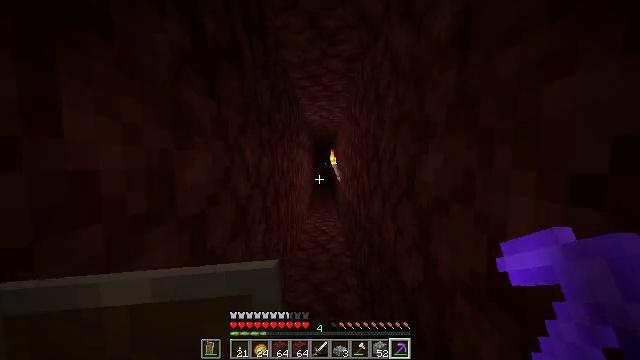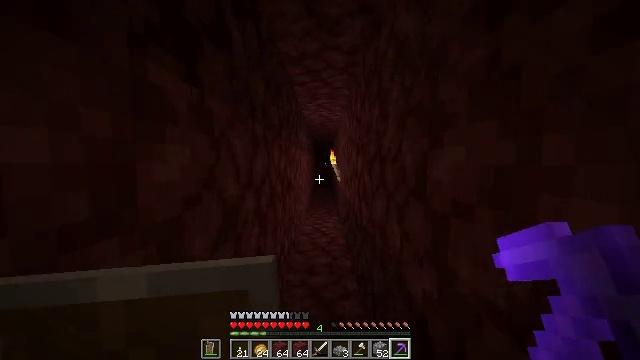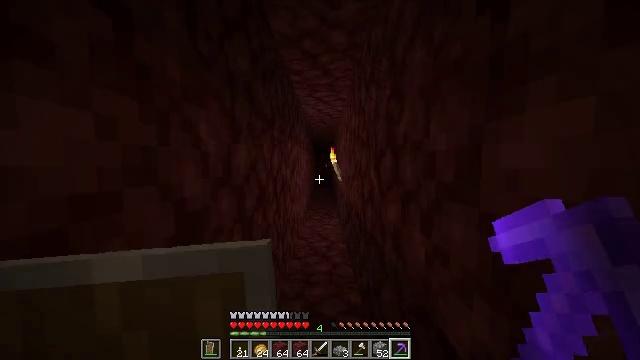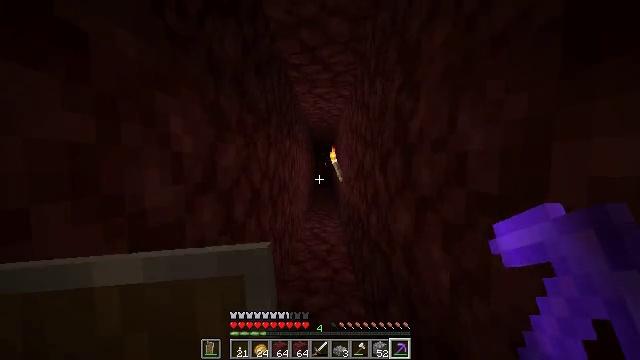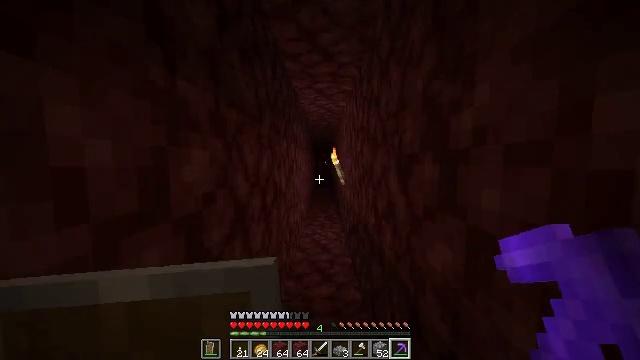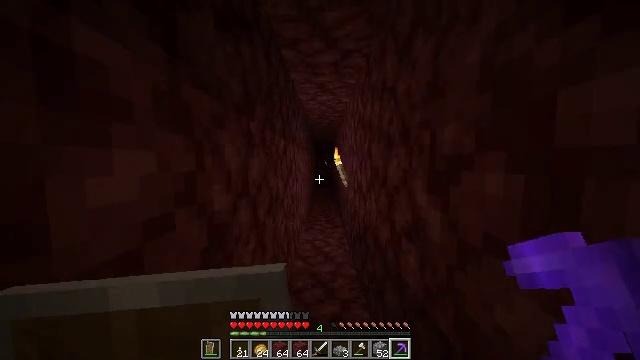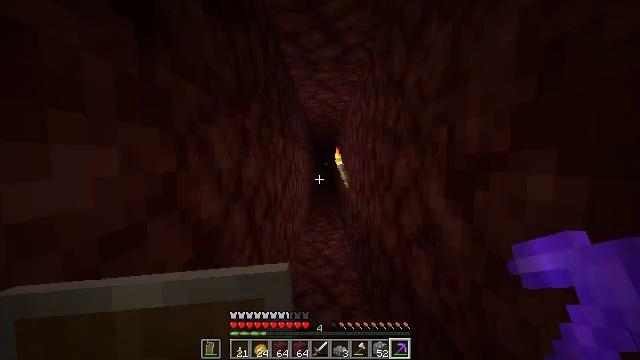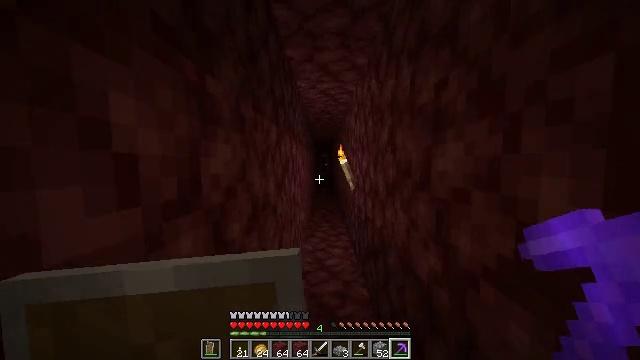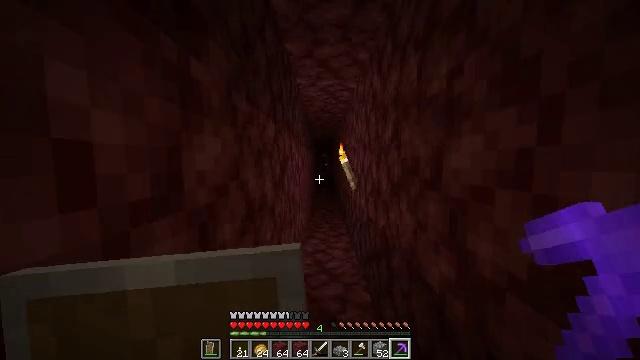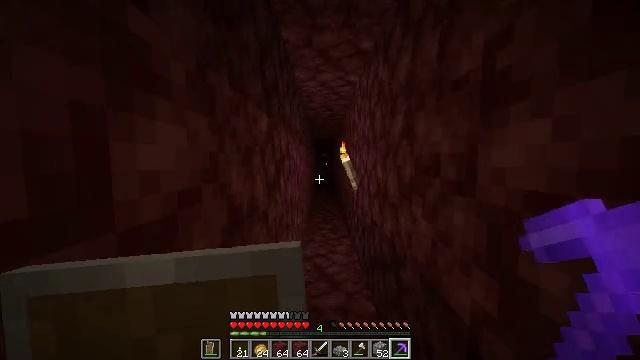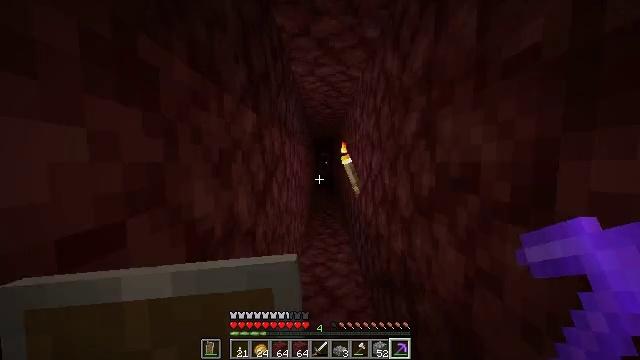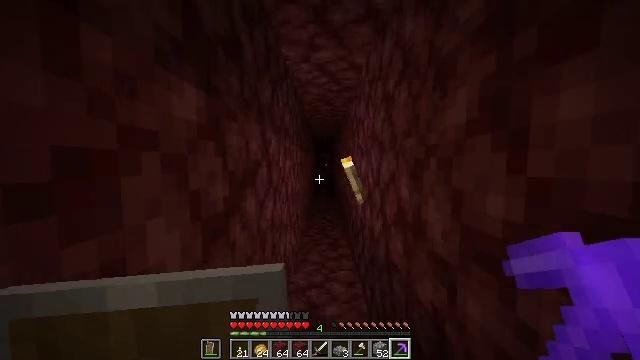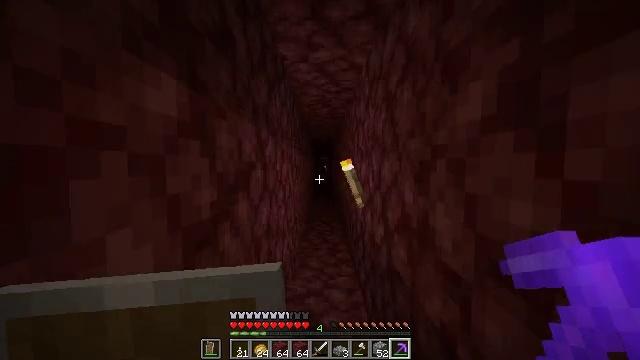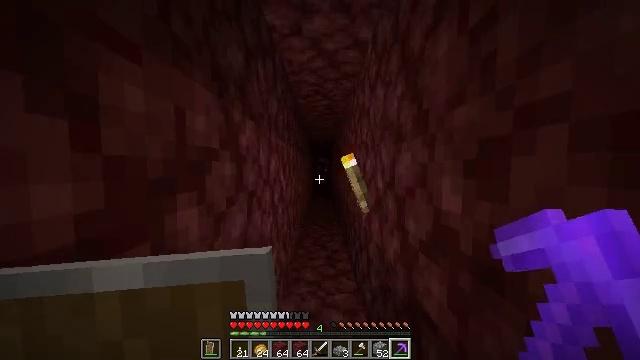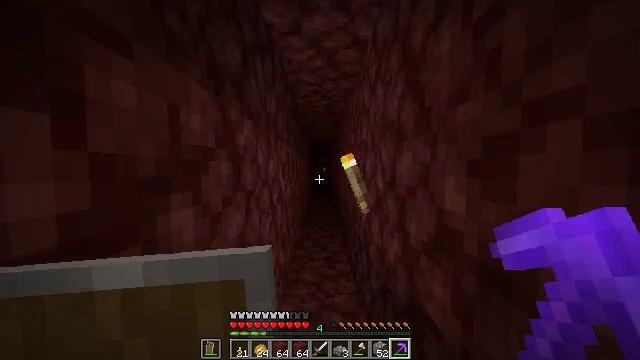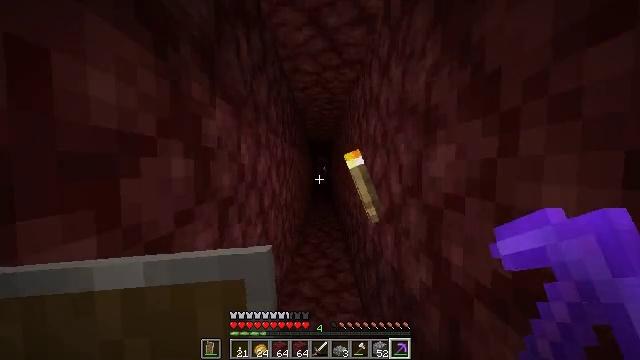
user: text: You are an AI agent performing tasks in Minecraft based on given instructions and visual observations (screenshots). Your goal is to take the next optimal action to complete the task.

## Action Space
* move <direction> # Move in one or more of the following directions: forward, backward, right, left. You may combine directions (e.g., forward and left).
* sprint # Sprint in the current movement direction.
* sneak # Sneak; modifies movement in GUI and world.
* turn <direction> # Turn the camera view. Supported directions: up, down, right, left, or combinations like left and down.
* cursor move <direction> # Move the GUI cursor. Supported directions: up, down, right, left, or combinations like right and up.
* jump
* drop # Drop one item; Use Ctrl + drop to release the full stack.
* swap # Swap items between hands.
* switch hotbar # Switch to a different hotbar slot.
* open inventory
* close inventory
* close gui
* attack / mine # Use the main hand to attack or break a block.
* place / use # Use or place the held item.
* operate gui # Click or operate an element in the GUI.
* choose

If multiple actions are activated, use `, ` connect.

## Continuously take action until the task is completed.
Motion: motion action
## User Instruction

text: craft item air
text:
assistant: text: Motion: move forward
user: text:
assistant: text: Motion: move forward
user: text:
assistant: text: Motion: move forward
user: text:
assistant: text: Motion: move forward
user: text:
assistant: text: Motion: move forward
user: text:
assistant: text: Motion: move forward
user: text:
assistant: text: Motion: move forward
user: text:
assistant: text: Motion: move forward
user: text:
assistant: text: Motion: move forward
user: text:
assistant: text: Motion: move forward
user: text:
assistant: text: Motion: move forward
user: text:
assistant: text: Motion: move forward
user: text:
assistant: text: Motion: move forward
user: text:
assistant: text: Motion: move forward
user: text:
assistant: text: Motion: move forward
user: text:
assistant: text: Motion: move forward
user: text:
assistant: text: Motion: move forward
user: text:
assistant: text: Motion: move forward
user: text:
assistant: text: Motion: move forward
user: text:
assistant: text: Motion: move forward
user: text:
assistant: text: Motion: move forward
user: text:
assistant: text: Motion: move forward
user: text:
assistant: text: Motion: move forward
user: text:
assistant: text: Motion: move forward
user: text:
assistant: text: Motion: move forward
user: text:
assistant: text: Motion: move forward
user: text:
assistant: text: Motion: move forward
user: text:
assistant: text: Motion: move forward
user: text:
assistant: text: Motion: move forward
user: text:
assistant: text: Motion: move forward